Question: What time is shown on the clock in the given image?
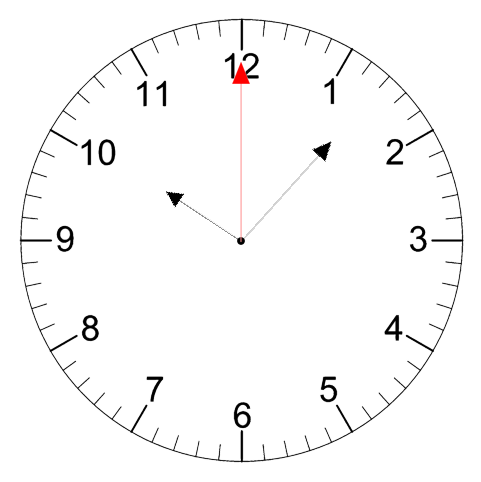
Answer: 10:07:00